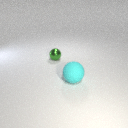
large cyan rubber sphere in front of small green metal sphere